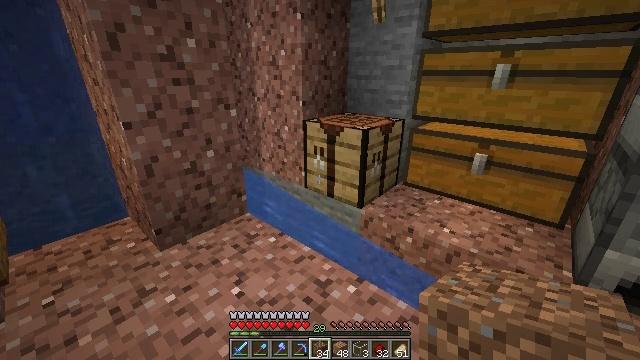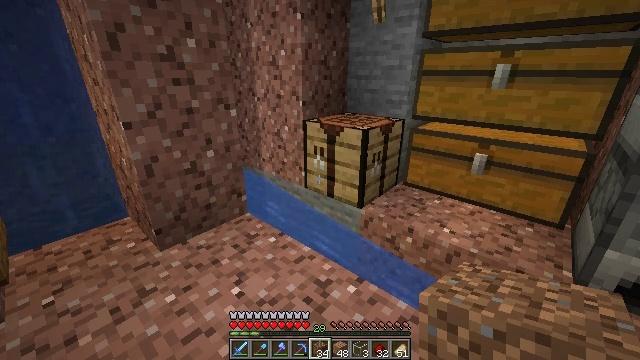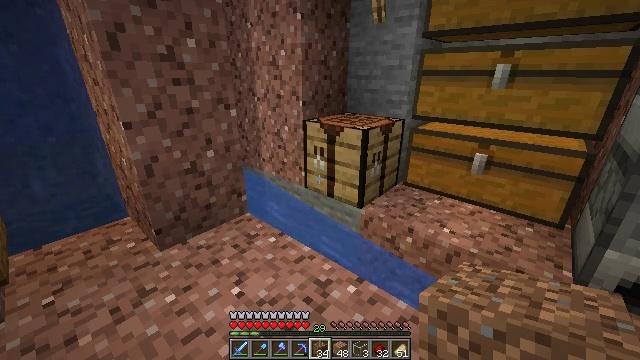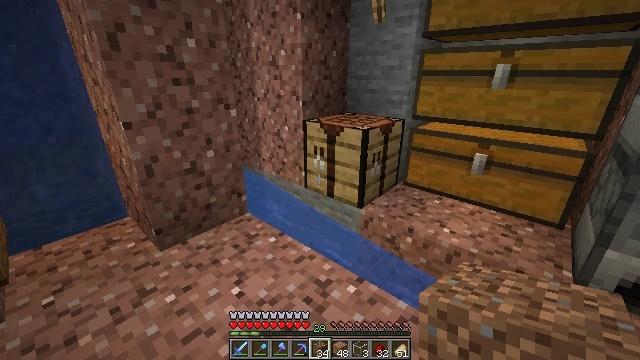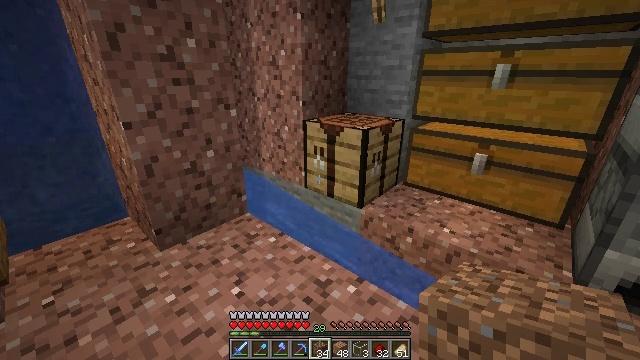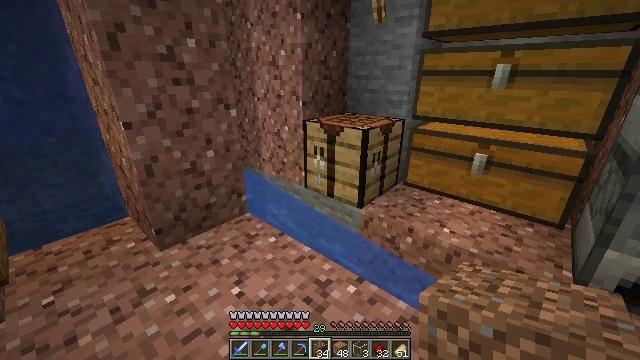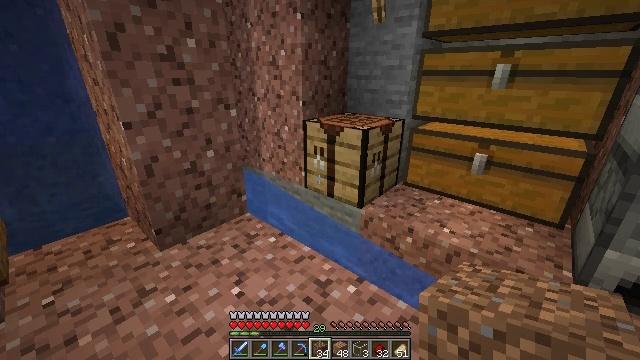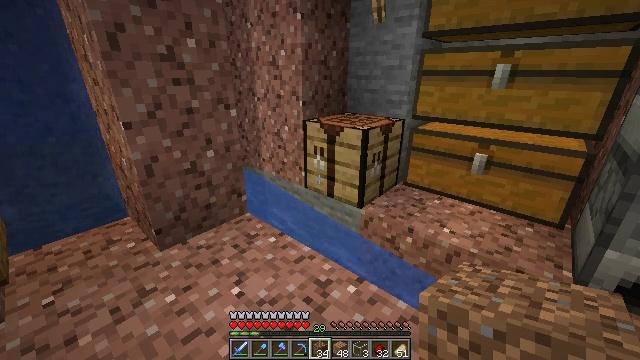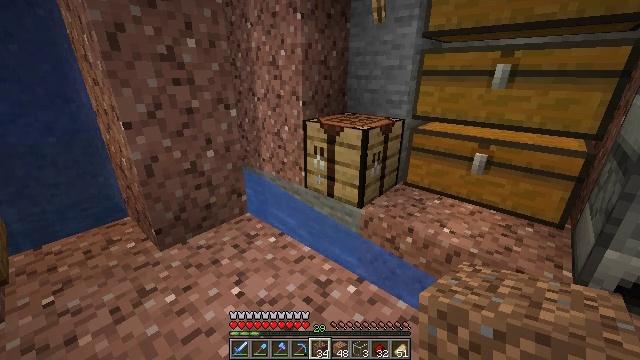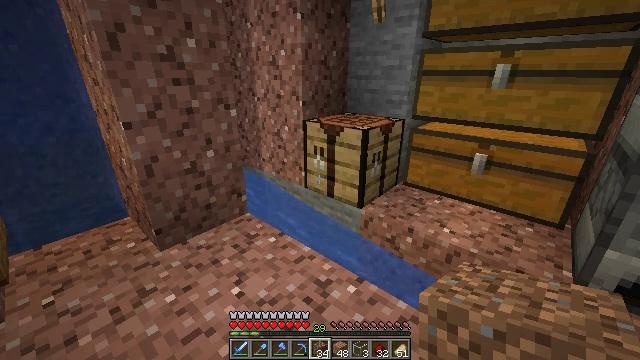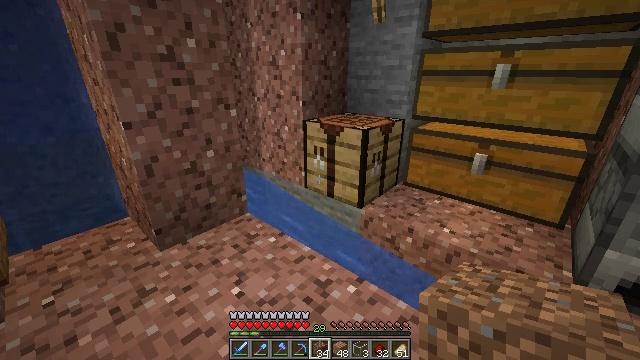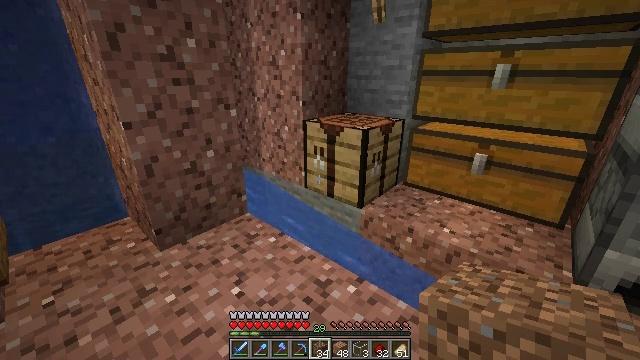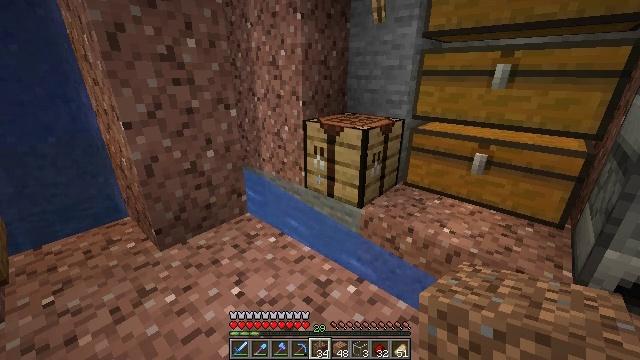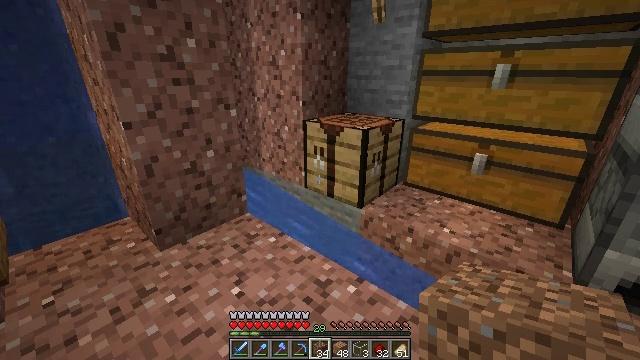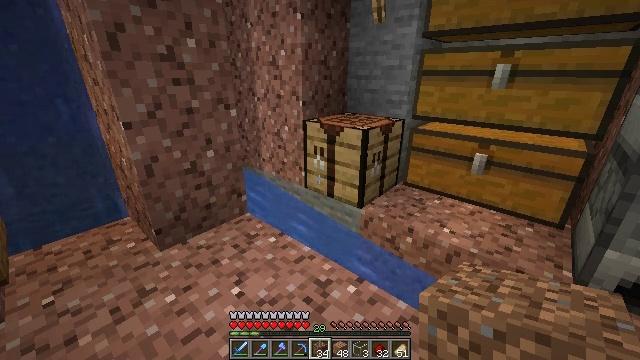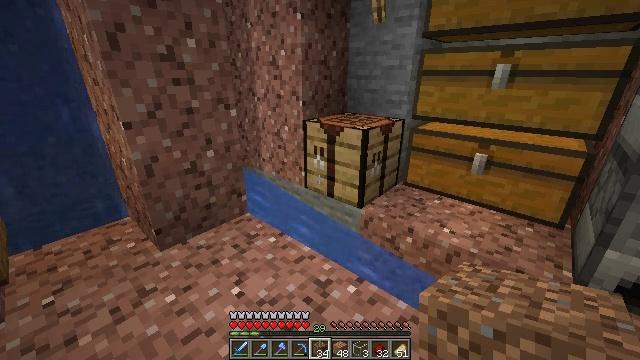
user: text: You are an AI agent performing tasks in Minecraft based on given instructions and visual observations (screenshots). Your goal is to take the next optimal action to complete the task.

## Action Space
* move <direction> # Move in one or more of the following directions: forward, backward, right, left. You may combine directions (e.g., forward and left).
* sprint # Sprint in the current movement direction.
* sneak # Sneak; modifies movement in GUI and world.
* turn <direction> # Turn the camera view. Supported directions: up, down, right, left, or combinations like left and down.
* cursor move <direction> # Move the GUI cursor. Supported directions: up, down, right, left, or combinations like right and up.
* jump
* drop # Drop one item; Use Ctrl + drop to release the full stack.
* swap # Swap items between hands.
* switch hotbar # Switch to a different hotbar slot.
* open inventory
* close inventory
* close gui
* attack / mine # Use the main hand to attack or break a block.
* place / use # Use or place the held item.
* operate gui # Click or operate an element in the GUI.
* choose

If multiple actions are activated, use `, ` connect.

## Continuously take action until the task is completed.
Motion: motion action
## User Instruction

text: Use gold ingots to create a golden helmet.
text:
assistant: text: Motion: no_op
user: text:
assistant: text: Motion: no_op
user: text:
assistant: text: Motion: no_op
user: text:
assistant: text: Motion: no_op
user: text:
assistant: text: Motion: no_op
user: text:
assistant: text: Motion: no_op
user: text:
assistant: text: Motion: no_op
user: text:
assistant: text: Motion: no_op
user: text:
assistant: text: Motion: no_op
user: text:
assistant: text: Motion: no_op
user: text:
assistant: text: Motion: no_op
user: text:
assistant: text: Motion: no_op
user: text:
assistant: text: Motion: no_op
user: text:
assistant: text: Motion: no_op
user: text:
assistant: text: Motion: no_op
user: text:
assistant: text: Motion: no_op
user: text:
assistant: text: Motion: no_op
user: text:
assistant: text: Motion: no_op
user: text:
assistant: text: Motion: no_op
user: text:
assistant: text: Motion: no_op
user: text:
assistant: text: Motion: no_op
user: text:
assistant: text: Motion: no_op
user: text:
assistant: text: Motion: no_op
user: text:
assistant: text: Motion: no_op
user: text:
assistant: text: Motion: no_op
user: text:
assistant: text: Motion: no_op
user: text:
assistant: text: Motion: no_op
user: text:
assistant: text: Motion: no_op
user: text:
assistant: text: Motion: no_op
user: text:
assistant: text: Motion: no_op